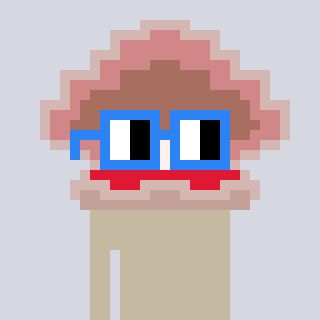
a pixel art character with square blue glasses, a oyster-shaped head and a redpinkish-colored body on a cool background